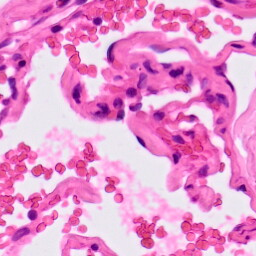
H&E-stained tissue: Lung